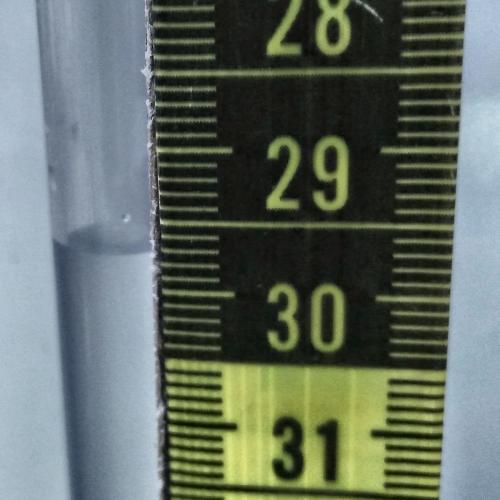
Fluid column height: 29.7 cm